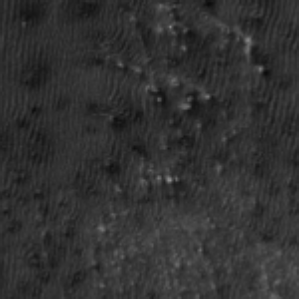
Label: frost